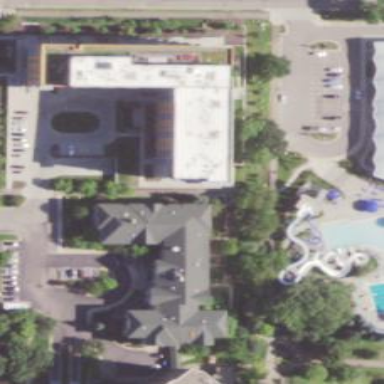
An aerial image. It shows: Nursing home building.